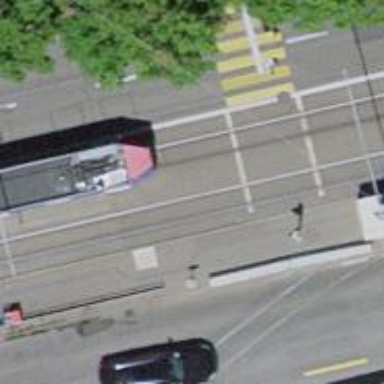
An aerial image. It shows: Tram stop with shelter located at the stop position.